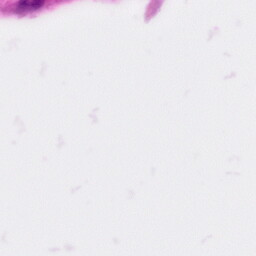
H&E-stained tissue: Pancreatic